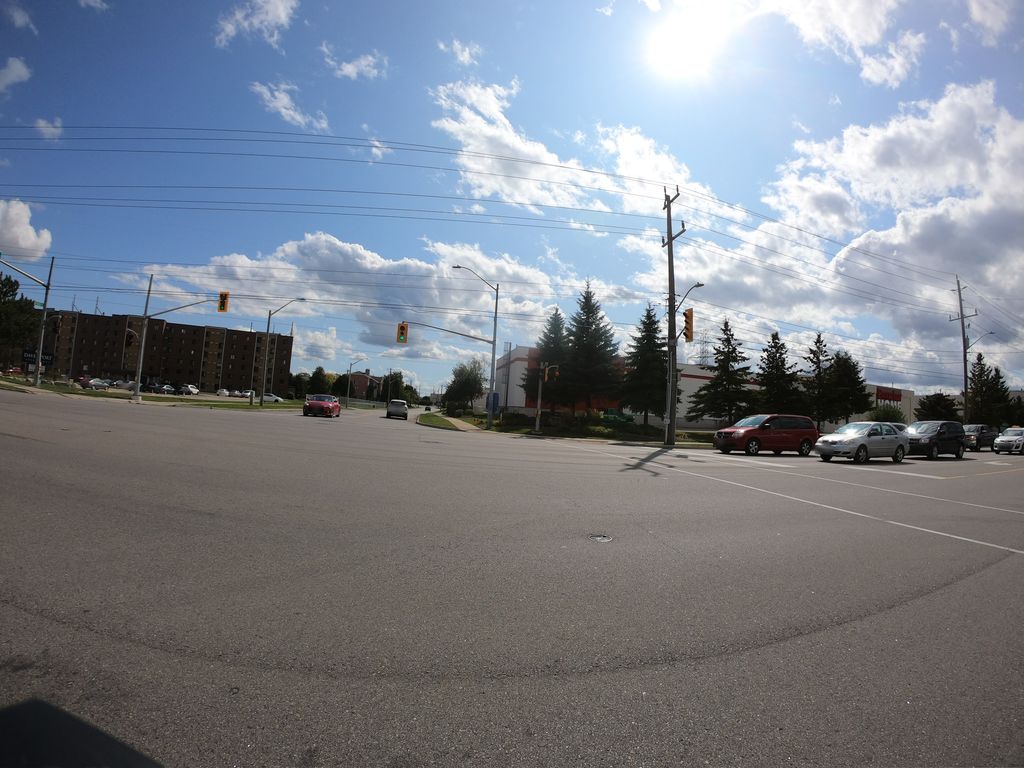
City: kitchener-waterloo